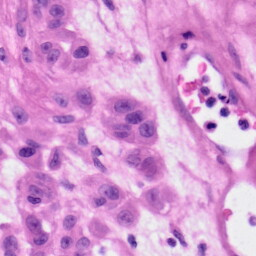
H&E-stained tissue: Skin